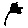
Label: flower